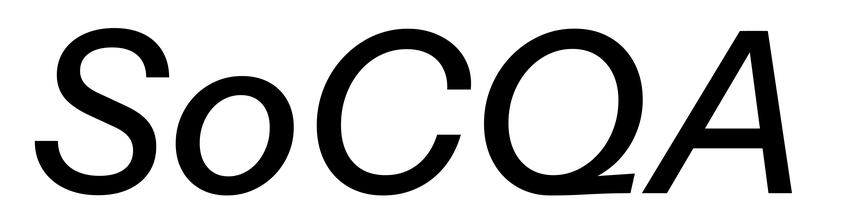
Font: InstrumentSans-Italic_Medium_Italic